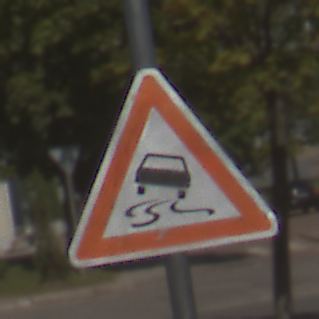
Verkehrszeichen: SchleuderOderRutschgefahr
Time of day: Midday
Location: Outdoor (Urban)
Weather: Clear
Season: NotSpecified
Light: Natural